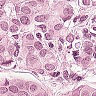
Metastatic tissue present: yes